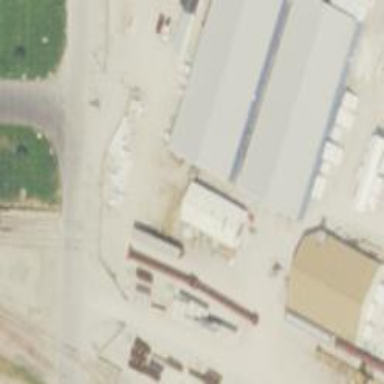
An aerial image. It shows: Rail spur service.